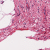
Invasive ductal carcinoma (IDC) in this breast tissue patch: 0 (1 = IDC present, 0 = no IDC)